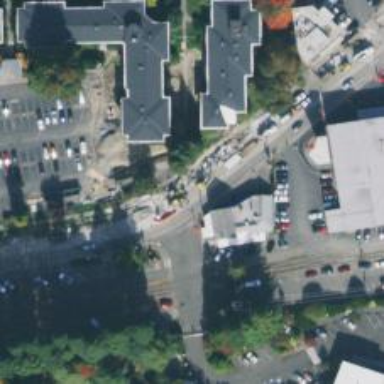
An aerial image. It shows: Secondary road with separate asphalt sidewalk.